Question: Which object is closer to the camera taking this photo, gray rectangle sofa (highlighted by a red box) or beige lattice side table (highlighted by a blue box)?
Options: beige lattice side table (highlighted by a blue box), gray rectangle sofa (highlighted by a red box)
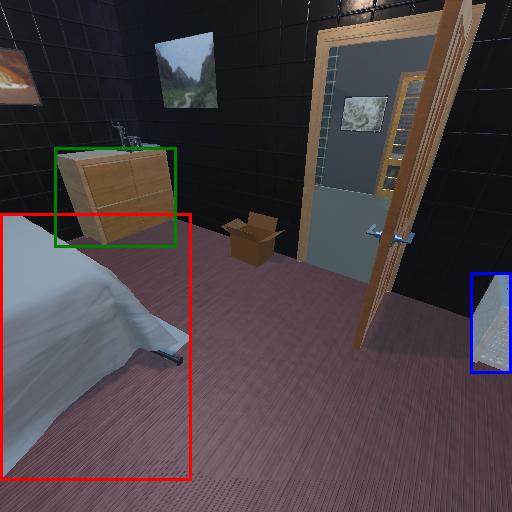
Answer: beige lattice side table (highlighted by a blue box)